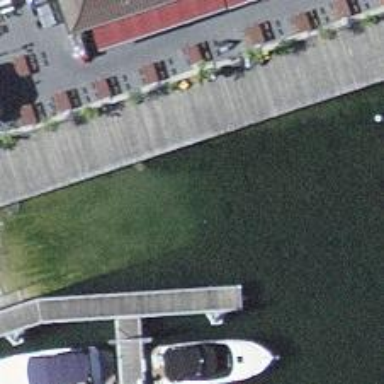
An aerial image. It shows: Slipway made of concrete for leisure land activities.